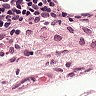
Metastatic tissue present: no